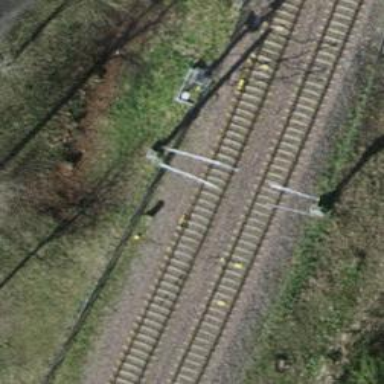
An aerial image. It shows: Railway signal.